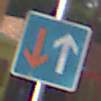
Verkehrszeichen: VorrangVorGegenverkehr
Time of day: MorningAfternoon
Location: Outdoor (Special)
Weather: PartlyCloudy
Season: NotSpecified
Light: Natural